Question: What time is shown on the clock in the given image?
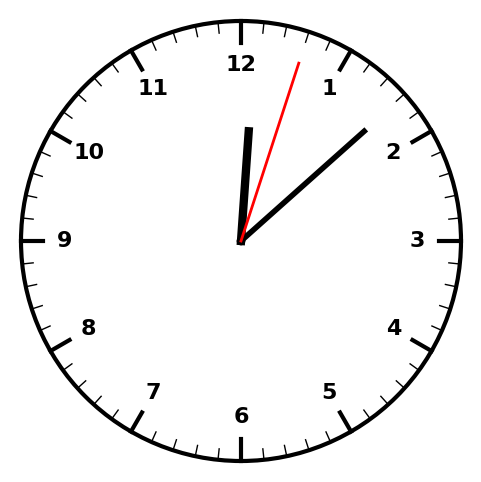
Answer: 12:08:03